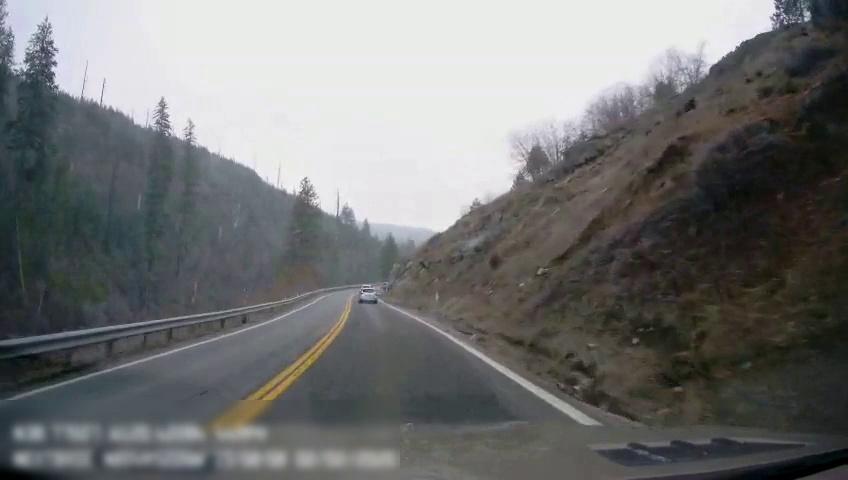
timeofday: Day
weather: Cloudy
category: Drivable Space
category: Vehicles | SUV
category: Vehicles | SUV
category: Lanes | Alternate Lane
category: Lanes | Current Lane
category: Lanes | Opposite Lane
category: Lanes | Opposite Lane